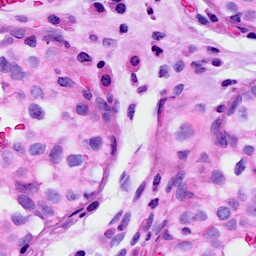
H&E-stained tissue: Breast